Field crop: maize
Growth stage: 2
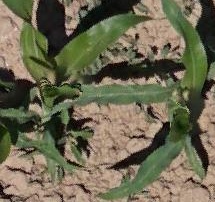
Species: maize